Field crop: maize
Growth stage: 1
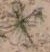
Species: salsola